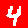
Digit: 4